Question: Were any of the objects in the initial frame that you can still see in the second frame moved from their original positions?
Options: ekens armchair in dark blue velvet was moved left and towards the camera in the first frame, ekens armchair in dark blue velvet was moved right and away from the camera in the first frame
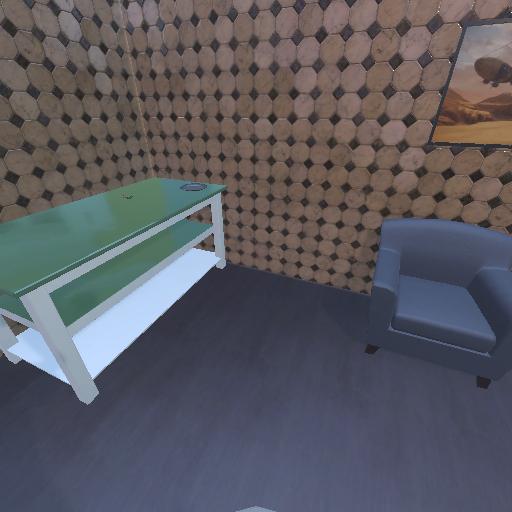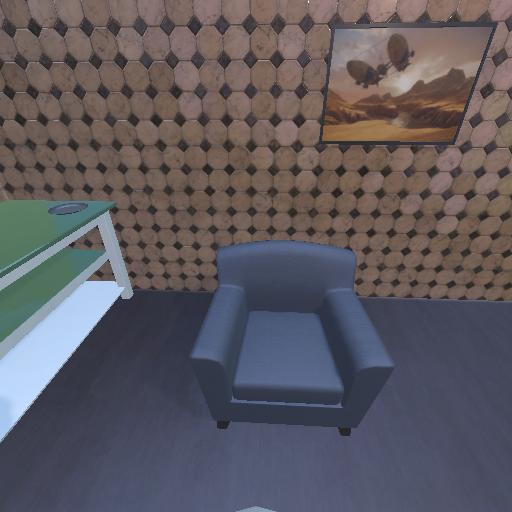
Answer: ekens armchair in dark blue velvet was moved left and towards the camera in the first frame